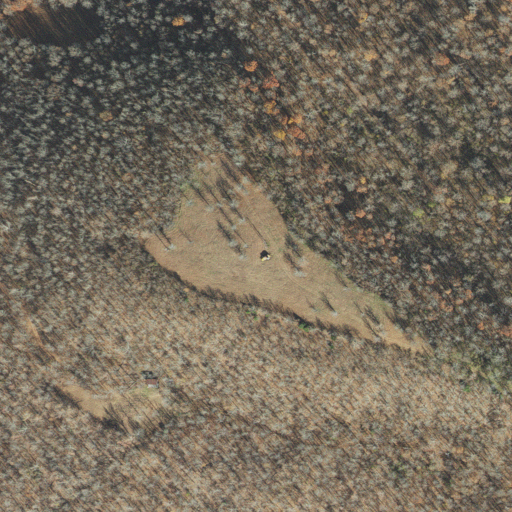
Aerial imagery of mountain in Arkansas named Strand Knob containing only deciduous forest